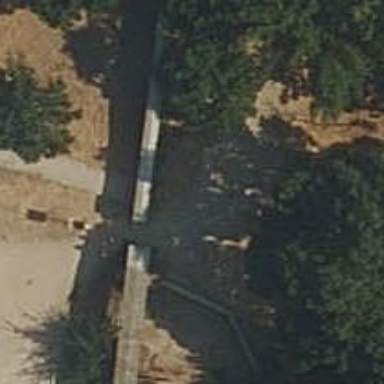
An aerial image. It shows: Entrance with barrier.